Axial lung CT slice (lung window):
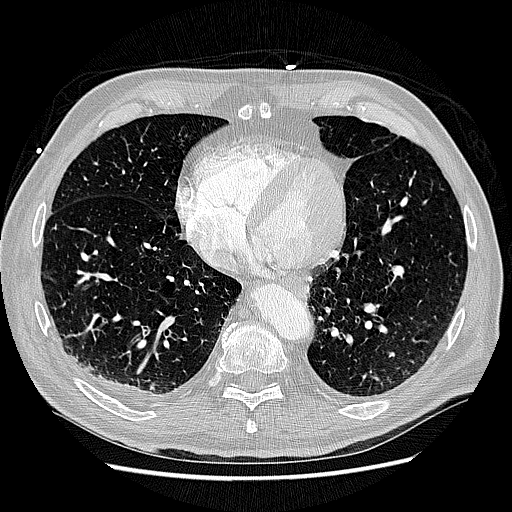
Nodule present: no